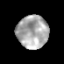
Tissue: prostate
Cell type: Epithelial cells
Senescence score: 0.2382
Nuclear area (px): 1010
Mean DAPI intensity: 170.074